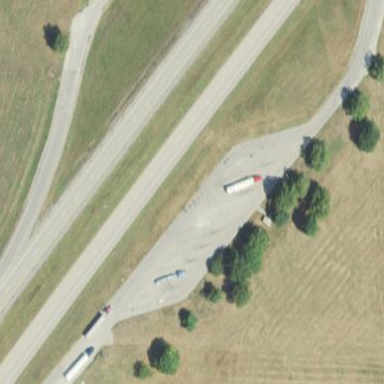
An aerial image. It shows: Rest area on the road.